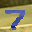
Label: 7